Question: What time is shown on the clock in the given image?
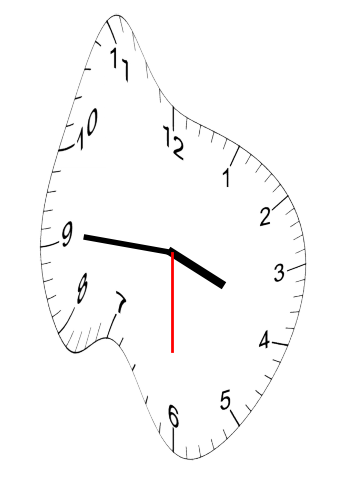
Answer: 03:45:30